Chest X-ray. View position: AP
Patient age: 81
Patient sex: M
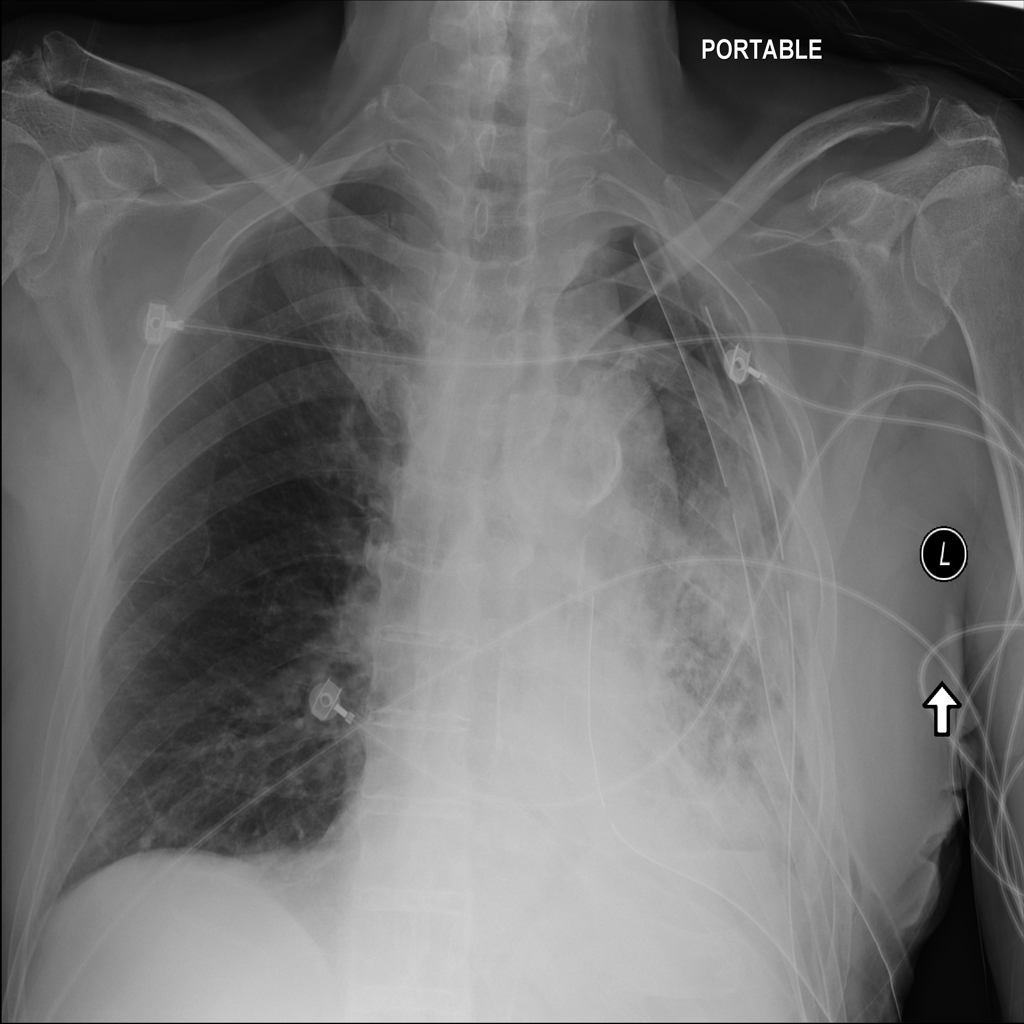
Finding: Pneumothorax